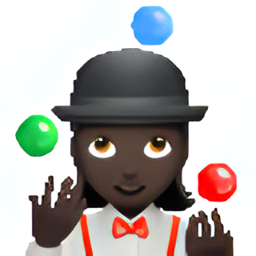
Name: woman juggling type 6
Emoji: 🤹🏿‍♀️
Group: People & Body
Sub-group: person-sport